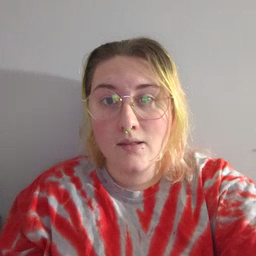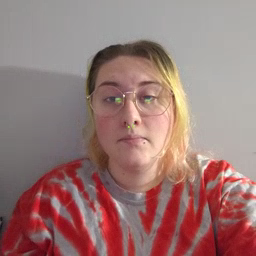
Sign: wet